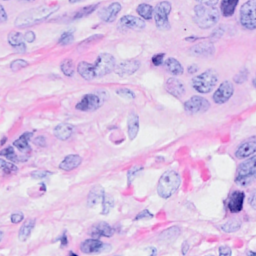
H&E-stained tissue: Breast